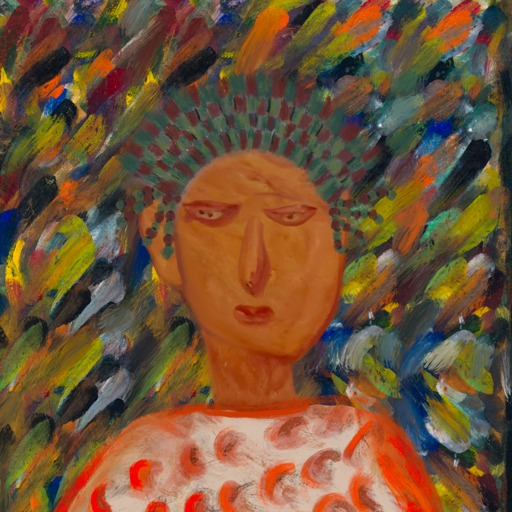
Background: An_Impression, Head And Neck Front: Pious_Lady, Face Front: Pious_Lady, Bust: Rupkatha, Hair Front: Blank, Head Accessory: After_Raid_Crown, Second Necklace: Blank, Necklace: Blank, Baby: Blank